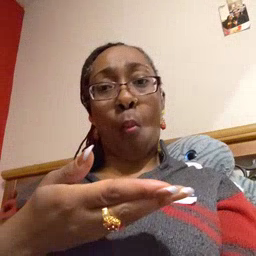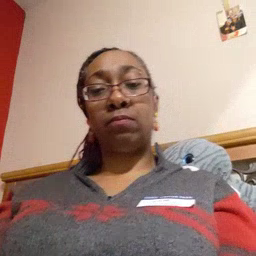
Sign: all